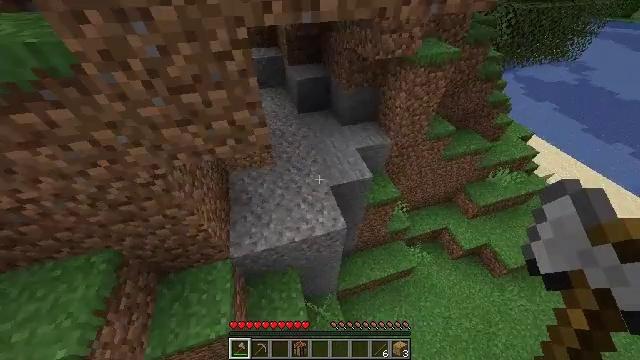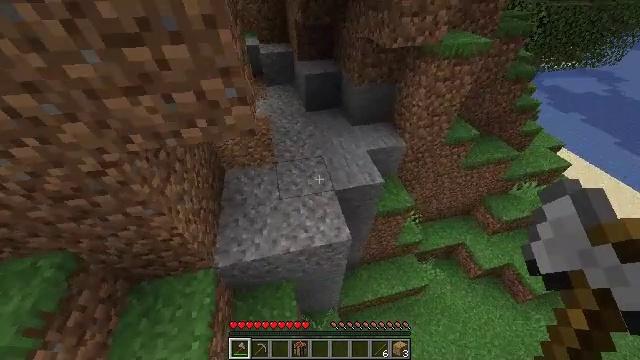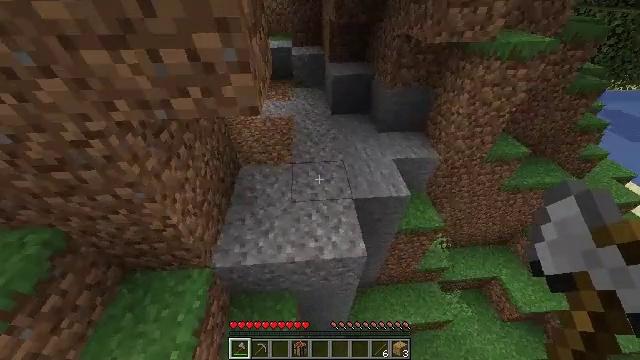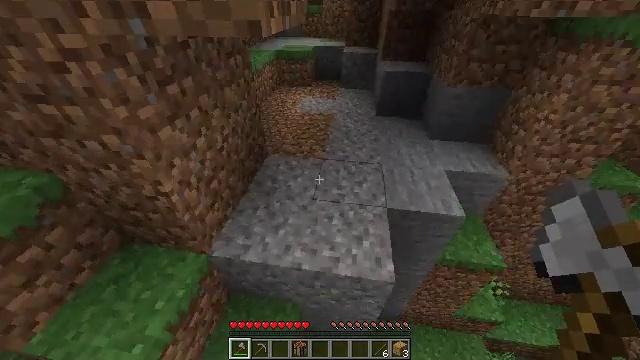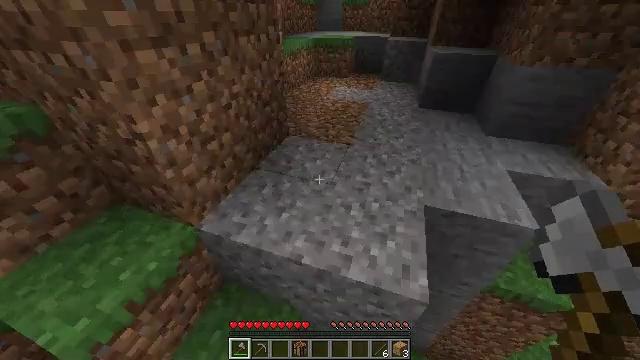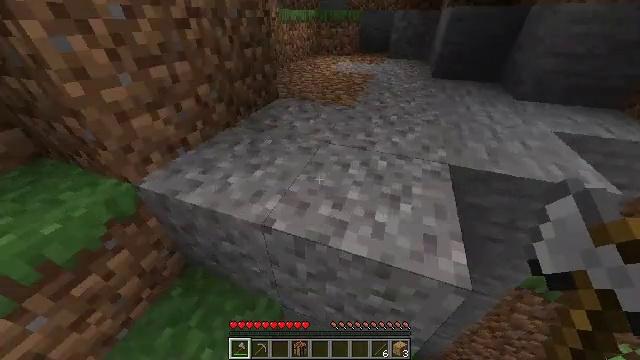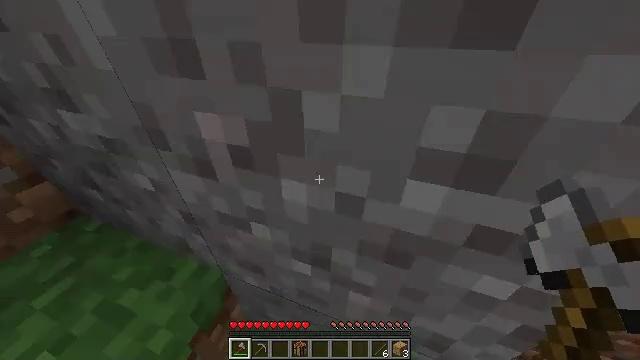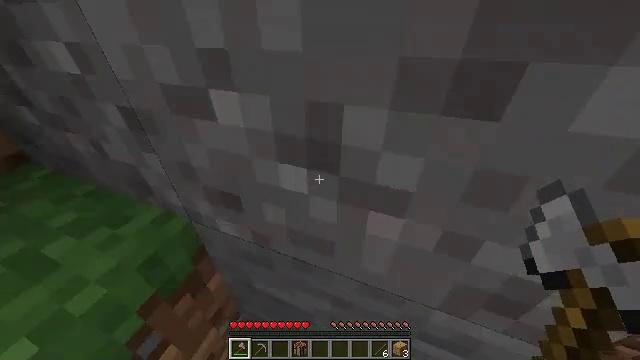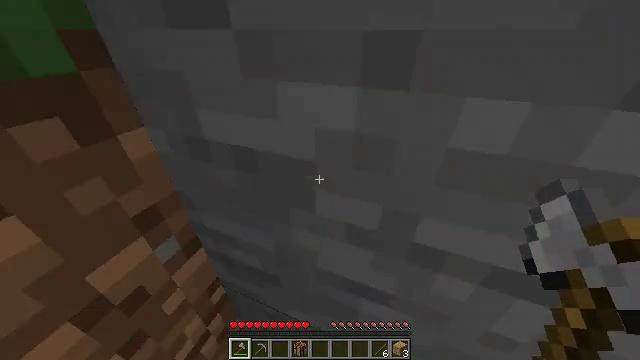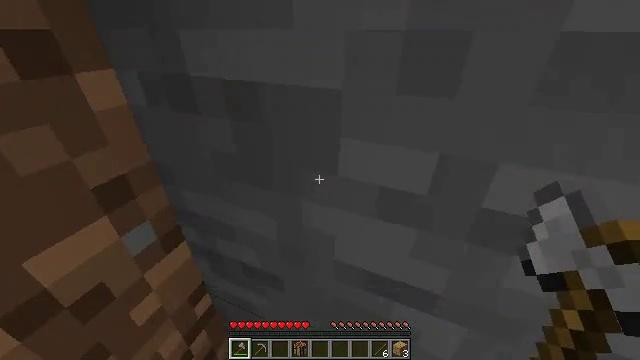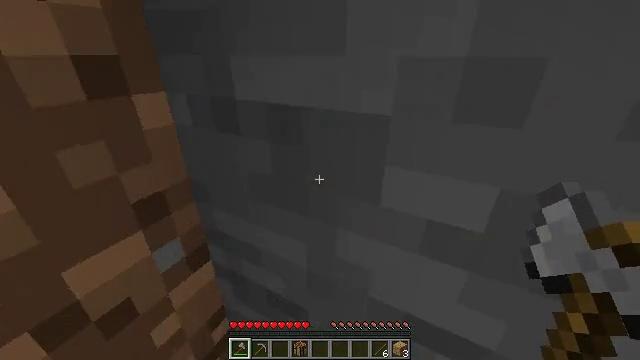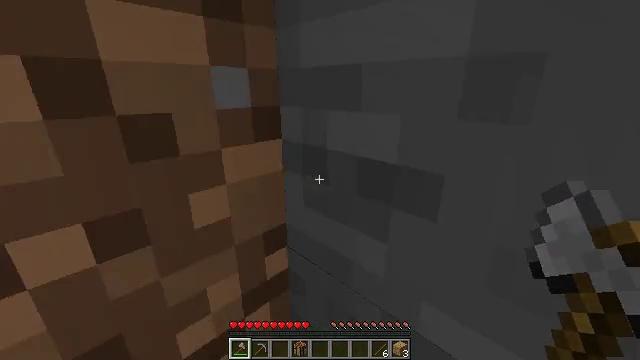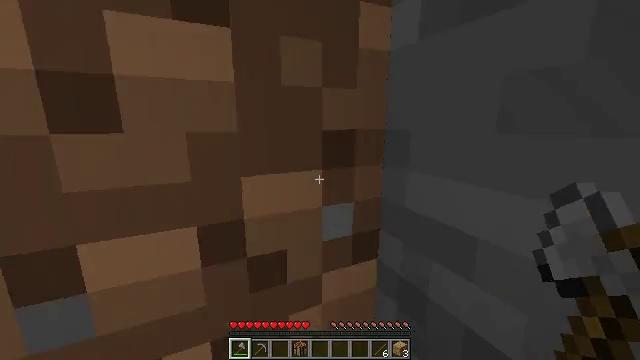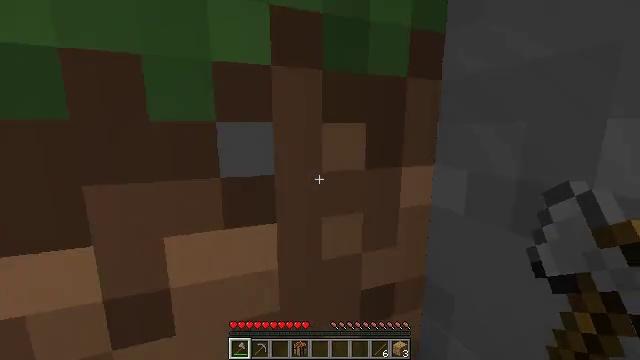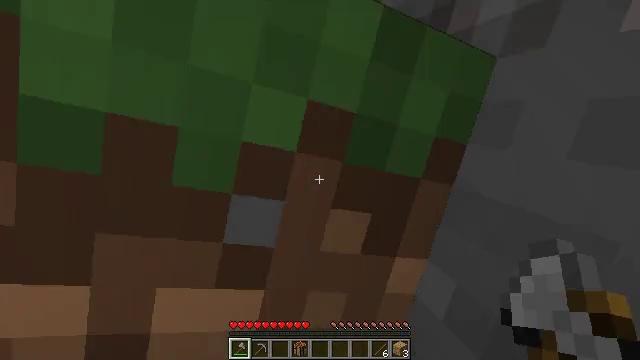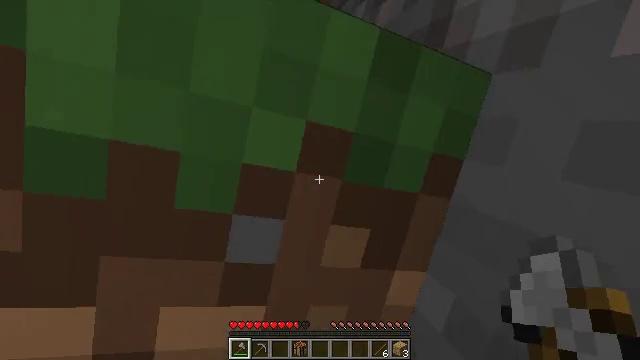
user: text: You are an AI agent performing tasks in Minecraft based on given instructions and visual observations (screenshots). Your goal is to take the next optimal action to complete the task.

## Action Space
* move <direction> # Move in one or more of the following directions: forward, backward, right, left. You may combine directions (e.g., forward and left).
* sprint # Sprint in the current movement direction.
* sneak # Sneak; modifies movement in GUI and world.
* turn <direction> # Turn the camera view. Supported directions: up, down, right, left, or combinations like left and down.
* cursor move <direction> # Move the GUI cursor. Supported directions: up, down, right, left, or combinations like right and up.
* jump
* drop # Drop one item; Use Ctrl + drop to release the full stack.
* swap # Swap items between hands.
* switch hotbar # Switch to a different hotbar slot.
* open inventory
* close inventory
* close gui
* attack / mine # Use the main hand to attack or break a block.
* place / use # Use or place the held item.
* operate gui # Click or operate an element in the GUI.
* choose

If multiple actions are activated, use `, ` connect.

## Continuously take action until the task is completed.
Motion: motion action
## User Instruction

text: Collect dirt by holding left button.
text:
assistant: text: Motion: move forward, sprint, turn left and up, jump
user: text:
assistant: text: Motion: move forward, sprint, turn left and up, jump
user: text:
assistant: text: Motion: move forward and move left, sprint, turn left and up, jump
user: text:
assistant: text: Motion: move forward and move left, sprint, turn left and up, jump
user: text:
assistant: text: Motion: move forward and move left, sprint, turn left, jump
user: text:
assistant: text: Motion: move forward and move left, sprint, jump
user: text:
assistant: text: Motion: move forward and move left, sprint, turn left and up, jump
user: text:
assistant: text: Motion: move forward, sprint, turn up, jump
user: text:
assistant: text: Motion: move forward, sprint, turn up, jump
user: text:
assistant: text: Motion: move forward, sprint, turn left and up, jump
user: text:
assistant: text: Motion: move forward, sprint, turn left and up, jump
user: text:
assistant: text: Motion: move forward, sprint, turn left and up, jump
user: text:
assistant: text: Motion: move forward and move left, sprint, turn left and up, jump
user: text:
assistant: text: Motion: move forward and move left, sprint, jump
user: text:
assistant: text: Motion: move forward and move left, sprint, jump
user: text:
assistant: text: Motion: move forward and move left, sprint, jump
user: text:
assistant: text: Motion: move forward and move left, sprint, turn left and down, jump
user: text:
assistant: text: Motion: move forward and move left, sprint, turn left and down, jump
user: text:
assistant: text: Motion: move forward, sprint, attack / mine
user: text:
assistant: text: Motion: move forward, sprint, attack / mine
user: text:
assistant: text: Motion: sprint, attack / mine
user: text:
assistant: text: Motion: turn up, attack / mine
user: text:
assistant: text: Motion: turn left and up, attack / mine
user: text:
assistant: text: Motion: turn left and up, attack / mine
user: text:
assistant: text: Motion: turn left and up, attack / mine
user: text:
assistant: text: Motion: turn left and up, attack / mine
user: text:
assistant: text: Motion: turn left and up, attack / mine
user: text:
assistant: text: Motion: turn left and up, attack / mine
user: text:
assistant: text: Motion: turn up, attack / mine
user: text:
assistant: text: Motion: attack / mine